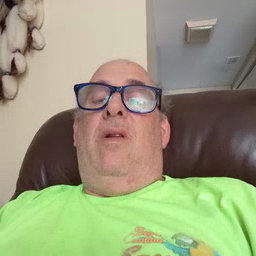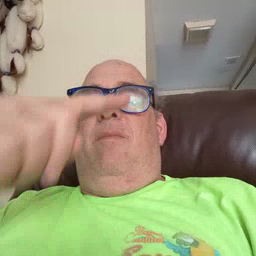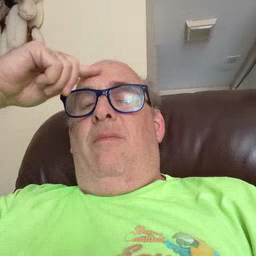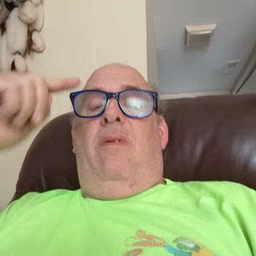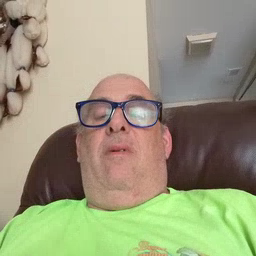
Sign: black